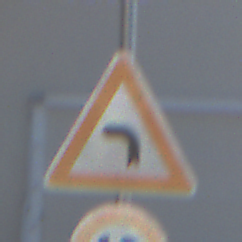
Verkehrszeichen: KurveLinks
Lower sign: Geschwindigkeit10
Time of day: MorningAfternoon
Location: Outdoor (Urban)
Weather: Clear
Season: NotSpecified
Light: Natural